Aerial crown-view tile of a tropical tree (Barro Colorado Island, Panama), acquired 20250715:
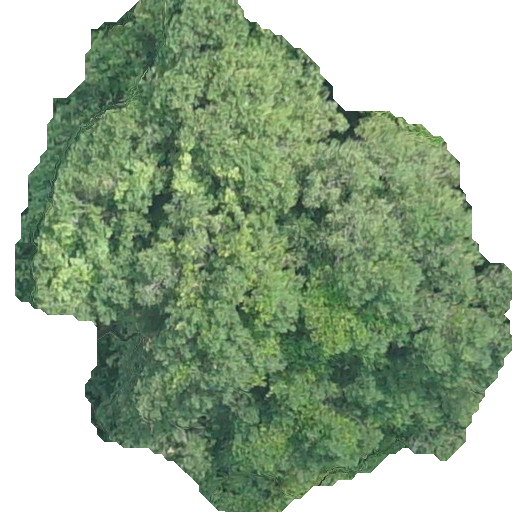
Species: Calophyllum longifolium
GBIF accepted scientific name: Calophyllum longifolium
Crown area: 262.481 m²